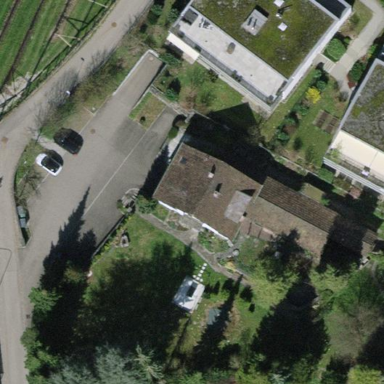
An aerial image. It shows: Detached building.